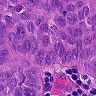
Metastatic tissue present: yes